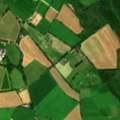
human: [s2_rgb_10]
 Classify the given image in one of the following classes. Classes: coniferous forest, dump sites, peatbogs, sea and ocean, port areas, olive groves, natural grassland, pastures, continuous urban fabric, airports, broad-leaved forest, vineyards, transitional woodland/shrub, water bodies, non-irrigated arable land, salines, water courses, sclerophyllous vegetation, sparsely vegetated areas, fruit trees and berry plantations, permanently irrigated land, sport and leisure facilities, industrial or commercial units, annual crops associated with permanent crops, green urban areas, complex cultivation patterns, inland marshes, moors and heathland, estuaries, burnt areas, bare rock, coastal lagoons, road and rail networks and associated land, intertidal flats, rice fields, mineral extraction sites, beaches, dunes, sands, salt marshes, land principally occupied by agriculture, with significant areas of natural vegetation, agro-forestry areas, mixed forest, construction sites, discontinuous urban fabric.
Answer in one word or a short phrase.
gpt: non-irrigated arable land, pastures, mixed forest